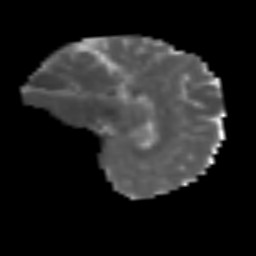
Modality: MD
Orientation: sagittal
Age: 59
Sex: female
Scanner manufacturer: siemens
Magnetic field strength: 3 T
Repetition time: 3.2 s
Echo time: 0.081 s